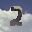
Label: 2